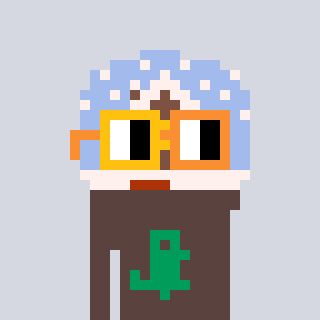
a pixel art character with square yellow and orange glasses, a snow globe-shaped head and a darkbrown-colored body on a cool background